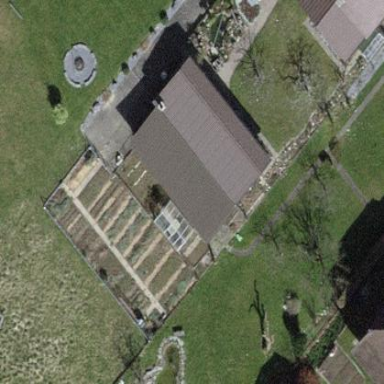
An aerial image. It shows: Garage building.